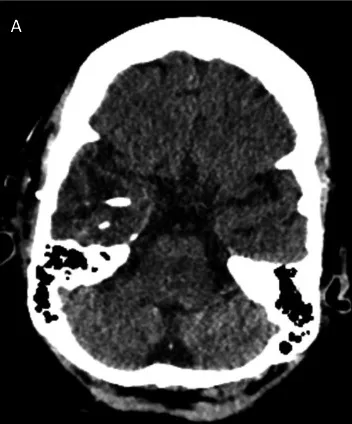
Post-operative imaging. . Axial.
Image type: radiology (ct)